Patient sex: M
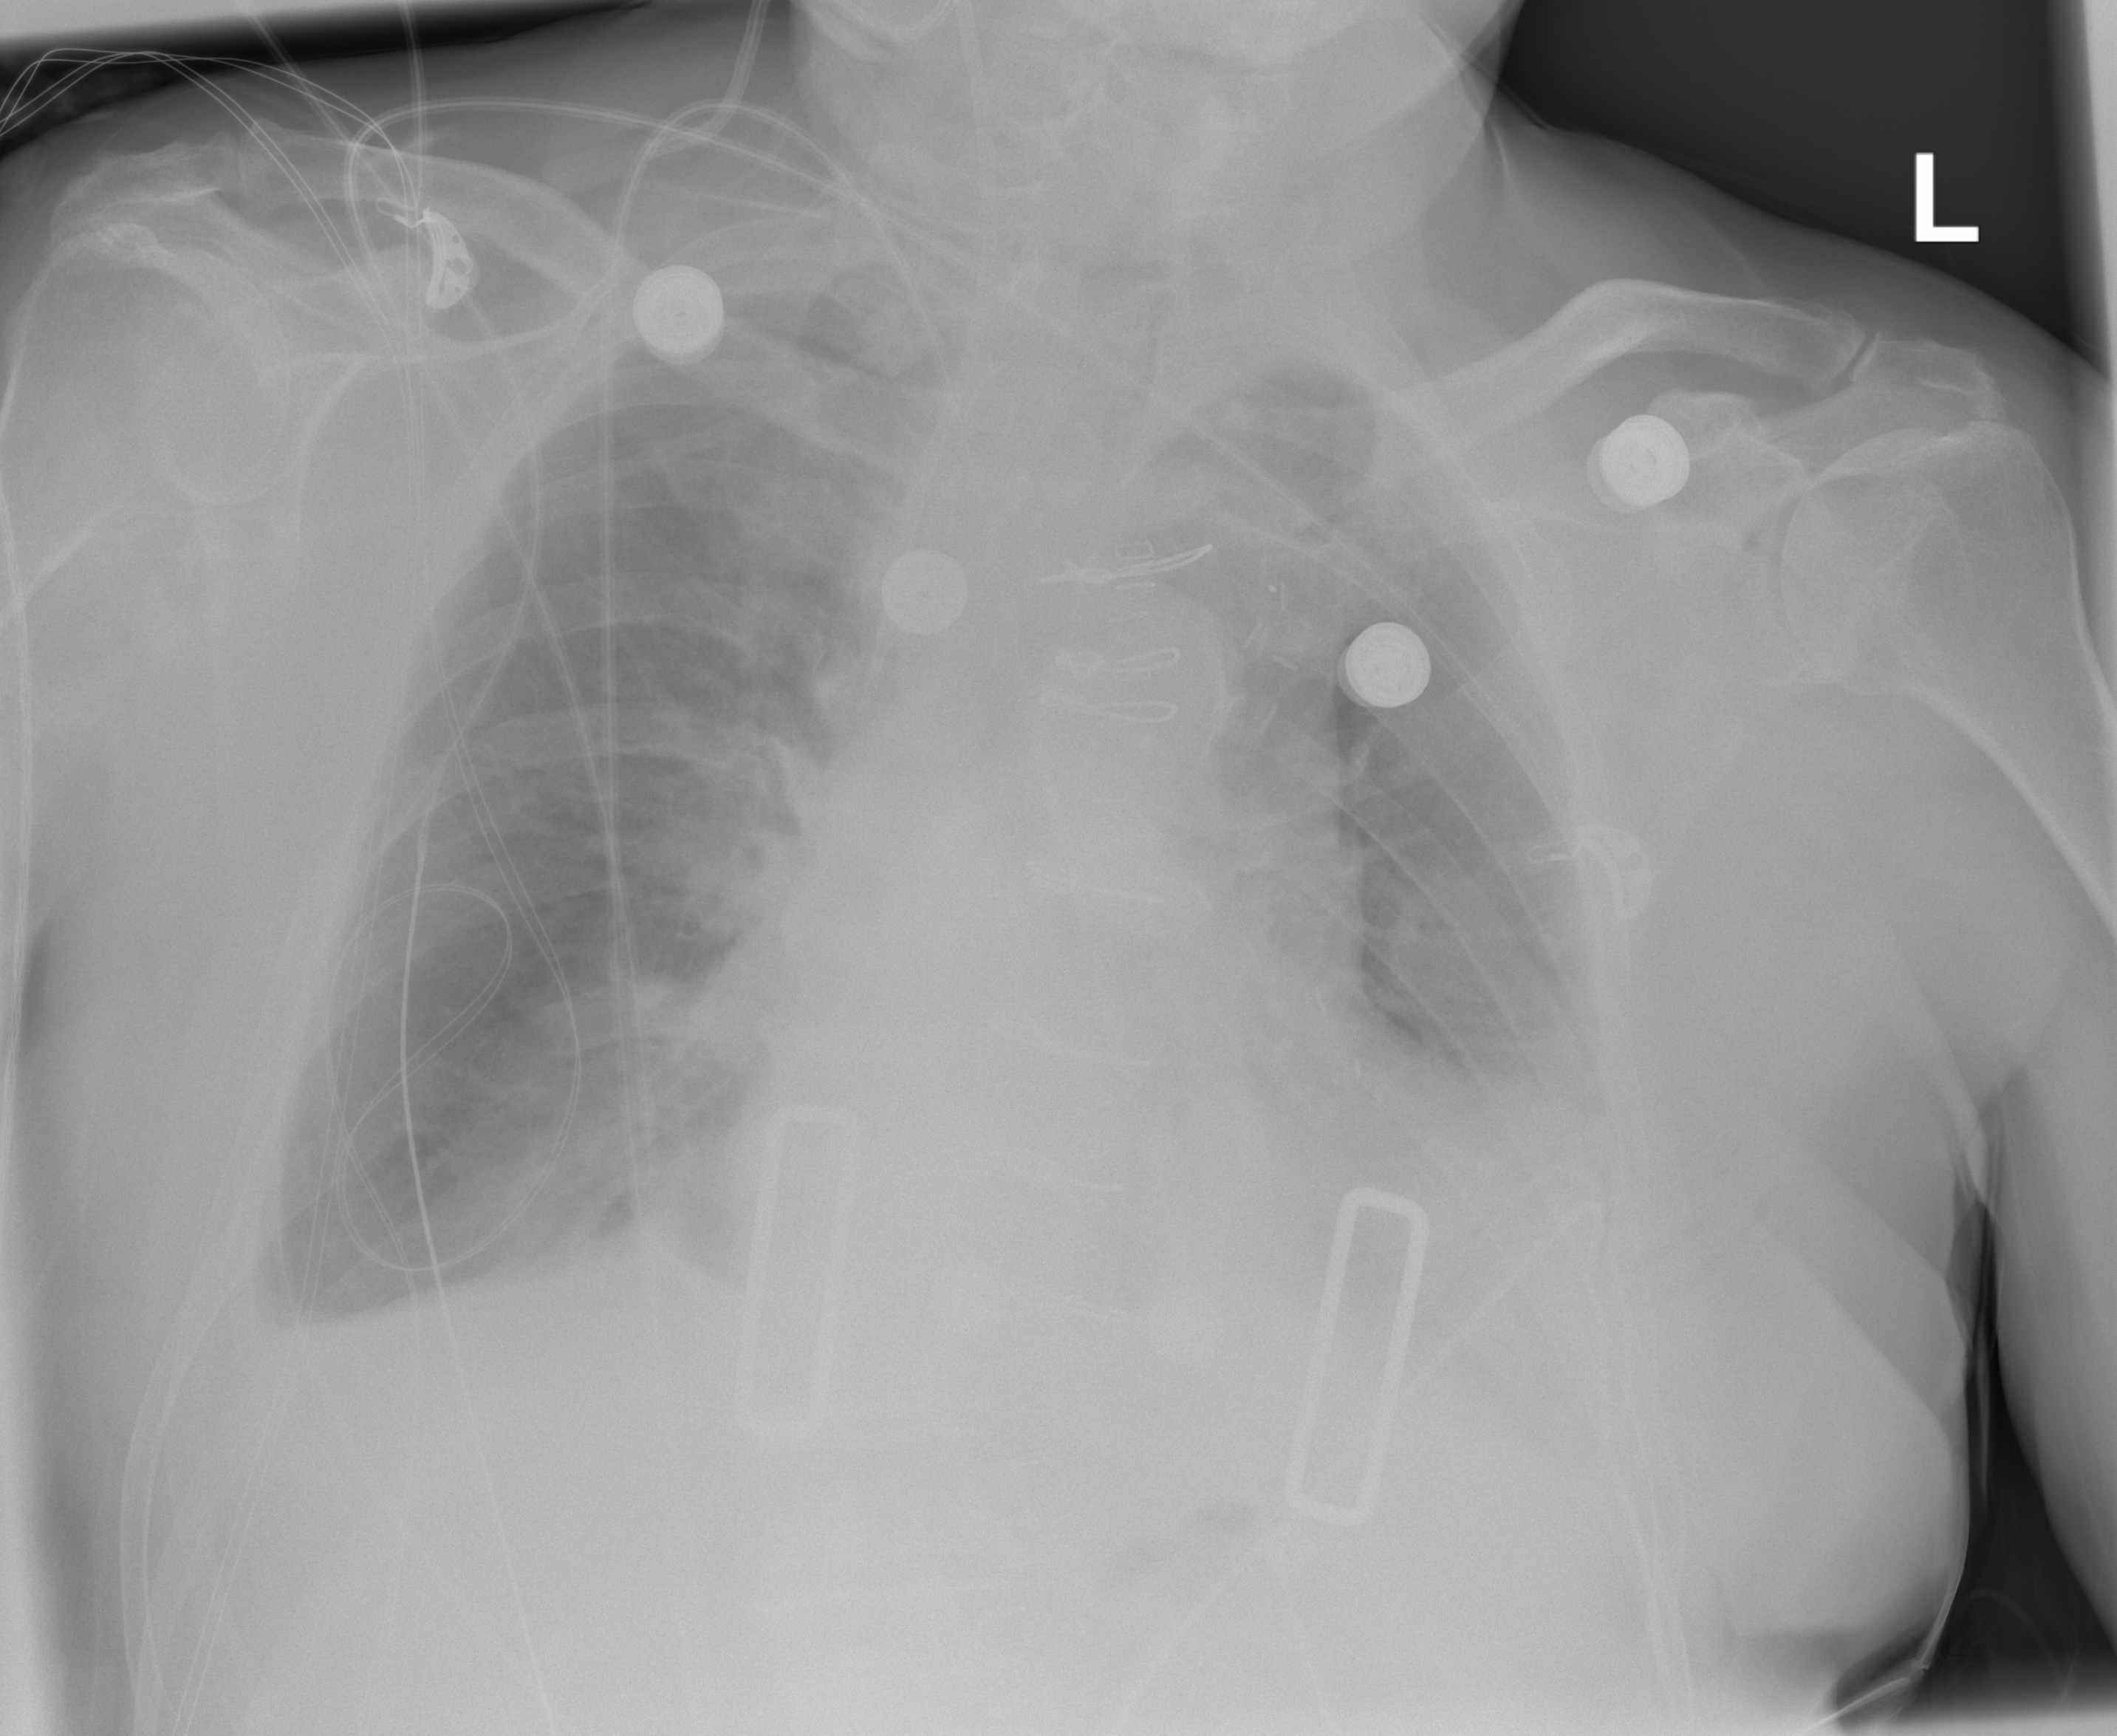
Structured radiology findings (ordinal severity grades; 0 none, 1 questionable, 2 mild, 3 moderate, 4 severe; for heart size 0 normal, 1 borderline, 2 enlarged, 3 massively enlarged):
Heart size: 2
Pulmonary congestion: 2
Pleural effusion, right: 2
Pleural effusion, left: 3
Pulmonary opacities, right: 2
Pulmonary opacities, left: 0
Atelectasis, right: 0
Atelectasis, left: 2